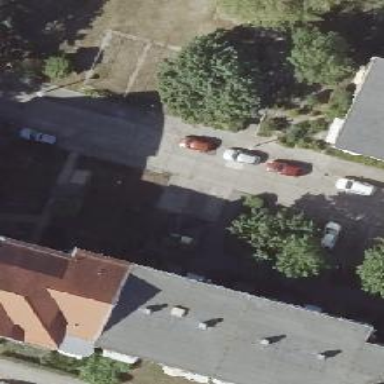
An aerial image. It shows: Residential road with concrete surface.